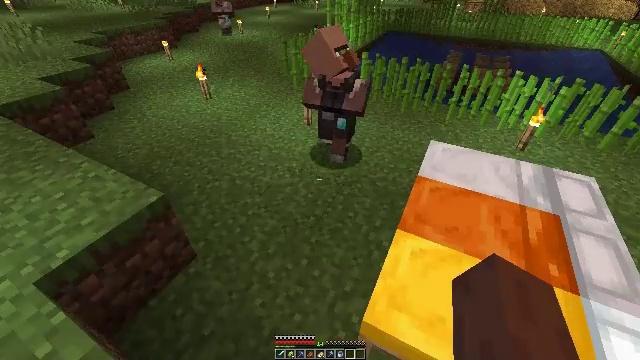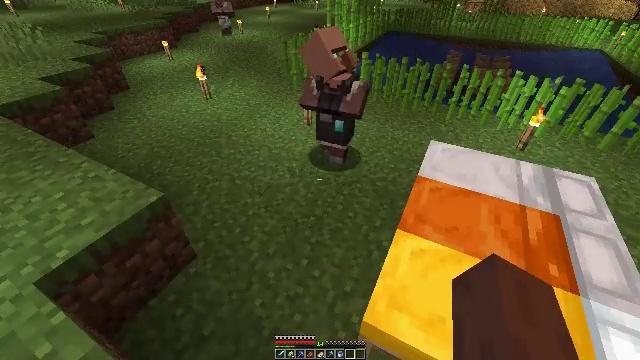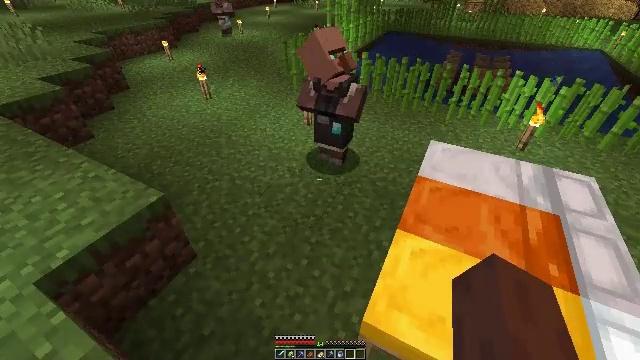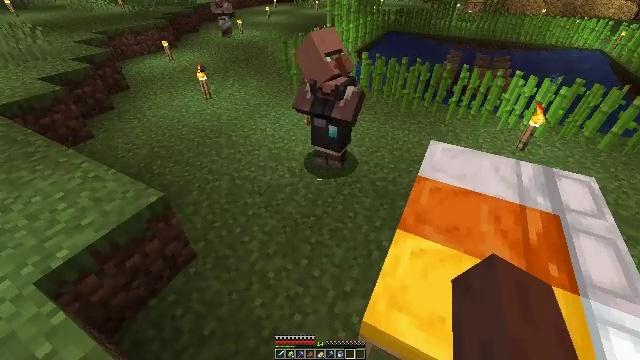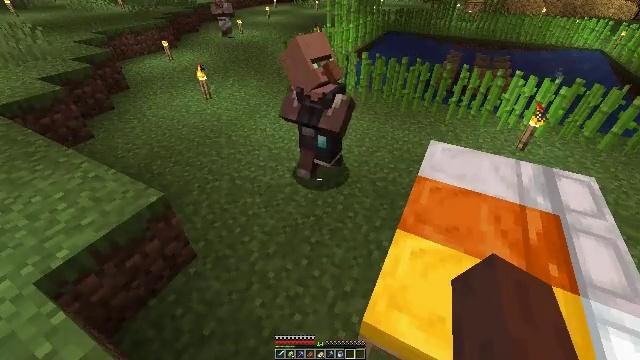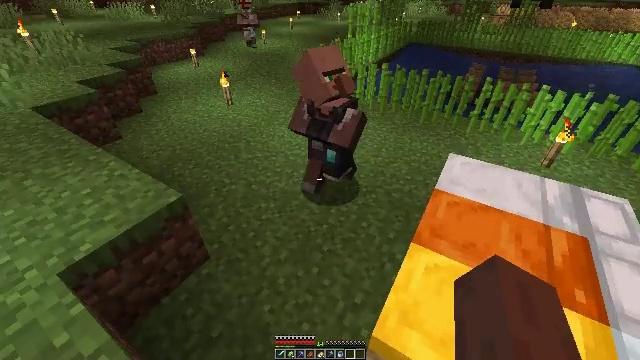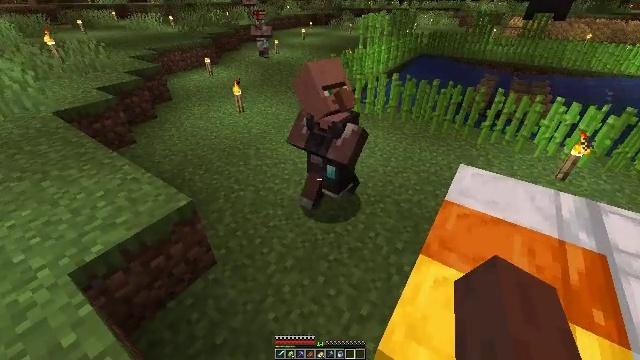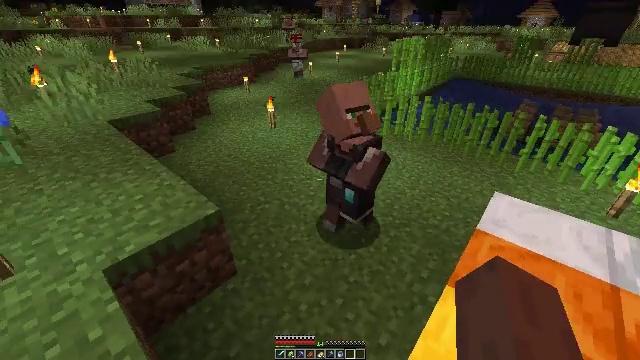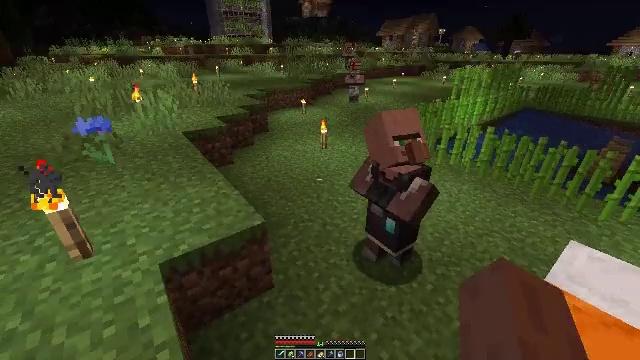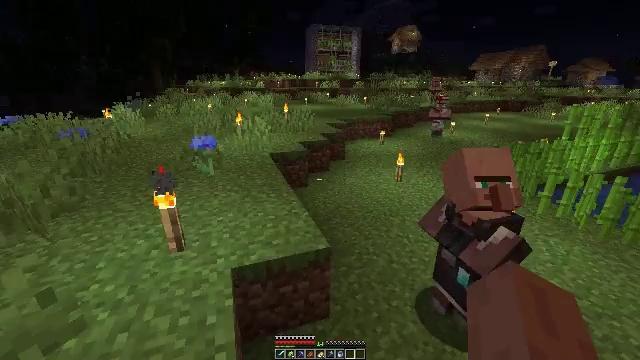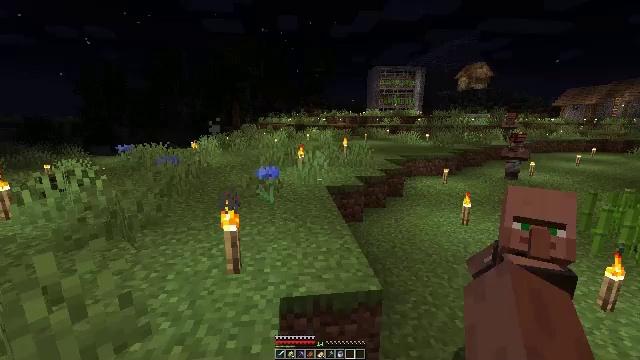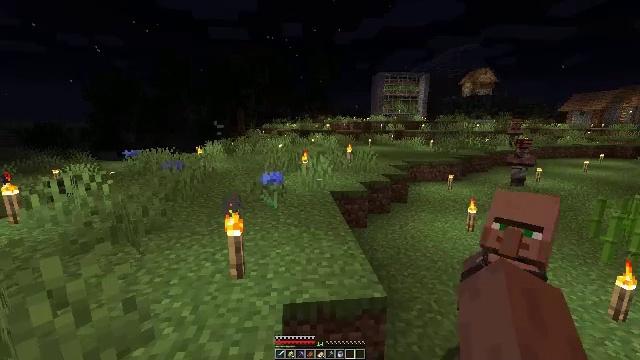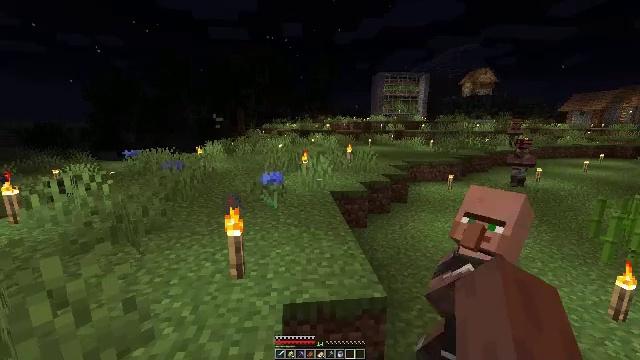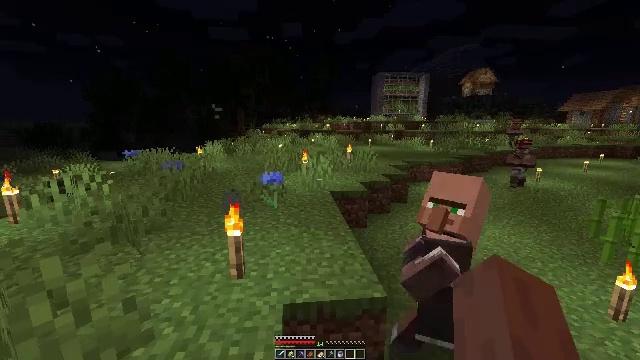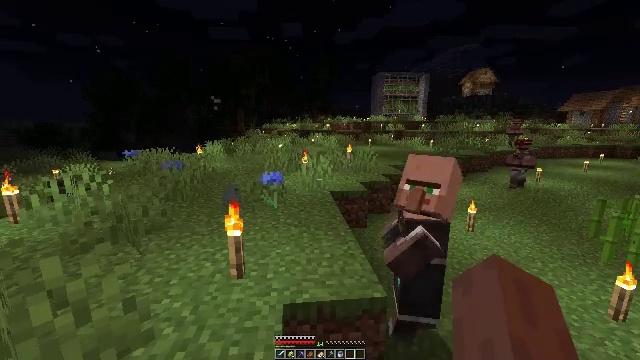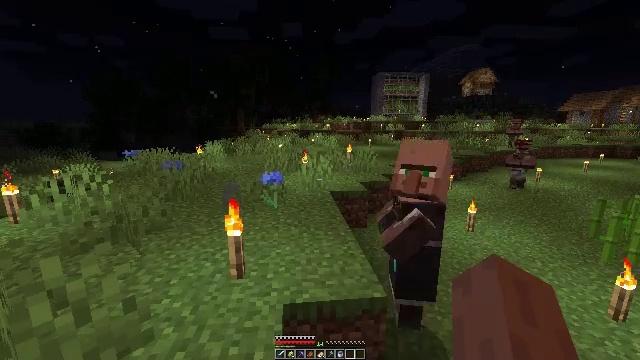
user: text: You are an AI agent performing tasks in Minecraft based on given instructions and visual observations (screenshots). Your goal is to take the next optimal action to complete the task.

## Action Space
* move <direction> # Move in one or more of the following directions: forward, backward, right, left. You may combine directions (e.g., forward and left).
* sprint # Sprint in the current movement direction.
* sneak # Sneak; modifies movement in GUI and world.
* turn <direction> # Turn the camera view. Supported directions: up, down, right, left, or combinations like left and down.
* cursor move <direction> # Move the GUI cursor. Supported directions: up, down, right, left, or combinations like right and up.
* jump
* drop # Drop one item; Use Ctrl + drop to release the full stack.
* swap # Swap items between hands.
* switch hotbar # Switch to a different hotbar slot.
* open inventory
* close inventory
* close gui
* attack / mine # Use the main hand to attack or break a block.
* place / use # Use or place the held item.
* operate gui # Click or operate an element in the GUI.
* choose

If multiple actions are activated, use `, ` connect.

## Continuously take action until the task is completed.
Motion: motion action
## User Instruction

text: Retrieve the white bed for later use.
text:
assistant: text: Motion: no_op
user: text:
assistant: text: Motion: no_op
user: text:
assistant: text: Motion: no_op
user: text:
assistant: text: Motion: no_op
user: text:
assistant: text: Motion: turn left and up
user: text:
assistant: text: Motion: turn left and up
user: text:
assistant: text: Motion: turn left and up
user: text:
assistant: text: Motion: turn left and up
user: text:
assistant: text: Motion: turn left and up
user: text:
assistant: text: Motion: turn left and up
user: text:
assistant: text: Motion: turn up
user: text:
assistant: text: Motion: no_op
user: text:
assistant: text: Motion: no_op
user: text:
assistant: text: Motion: no_op
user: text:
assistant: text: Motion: no_op
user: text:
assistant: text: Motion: no_op
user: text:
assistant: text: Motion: no_op
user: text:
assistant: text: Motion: no_op
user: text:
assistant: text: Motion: no_op
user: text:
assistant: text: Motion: no_op
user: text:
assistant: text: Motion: no_op
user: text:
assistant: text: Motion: no_op
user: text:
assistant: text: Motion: no_op
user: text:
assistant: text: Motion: no_op
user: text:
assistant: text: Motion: no_op
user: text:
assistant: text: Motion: no_op
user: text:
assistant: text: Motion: no_op
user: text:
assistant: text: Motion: no_op
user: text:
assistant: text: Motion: turn right
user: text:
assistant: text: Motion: turn right